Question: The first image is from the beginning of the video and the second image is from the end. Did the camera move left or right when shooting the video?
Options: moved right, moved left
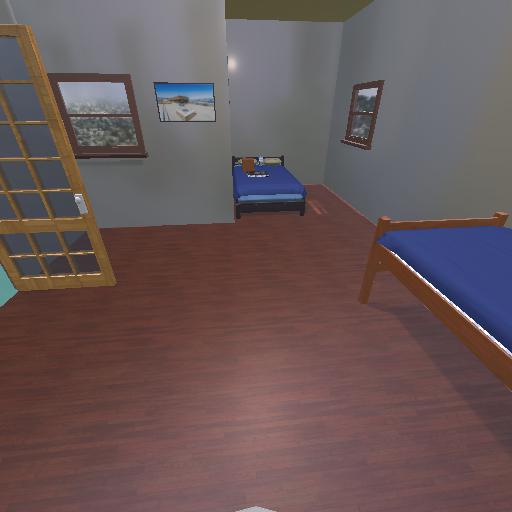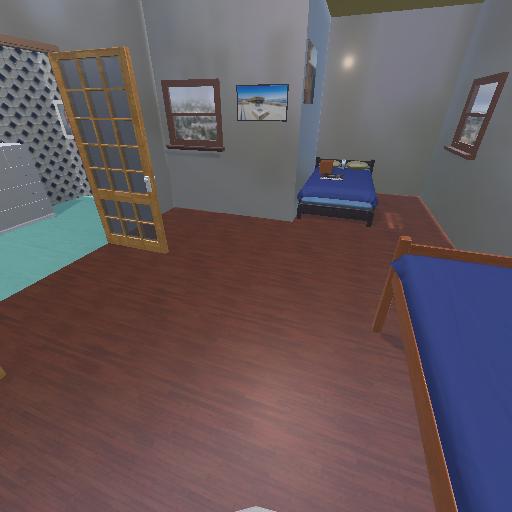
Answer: moved right